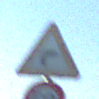
Verkehrszeichen: KurveRechts
Zusatzzeichen unten: Geschwindigkeit50
Umgebung: Outdoor, RoadRail
Tageszeit: MorningAfternoon
Wetter: Clear
Licht: Natural
Jahreszeit: NotSpecified
Kontrast: HighContrast